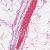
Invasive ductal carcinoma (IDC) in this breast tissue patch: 0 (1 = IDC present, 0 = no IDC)